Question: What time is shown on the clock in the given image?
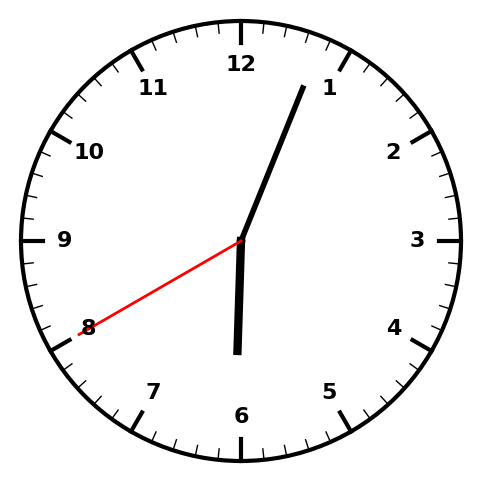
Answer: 06:03:40